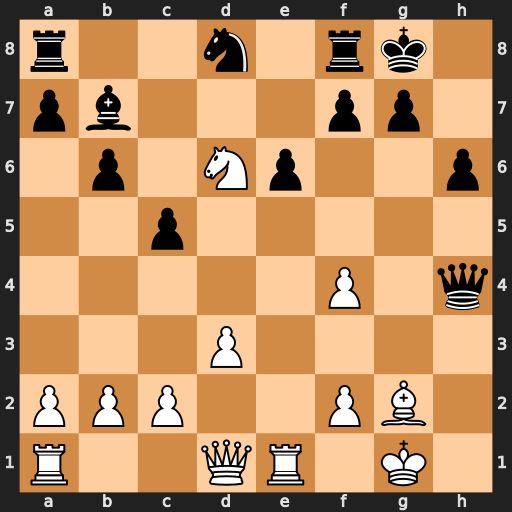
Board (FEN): r2n1rk1/pb3pp1/1p1Np2p/2p5/5P1q/3P4/PPP2PB1/R2QR1K1
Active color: w
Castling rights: -
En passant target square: -
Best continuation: Nxb7 Nxb7 Bxb7